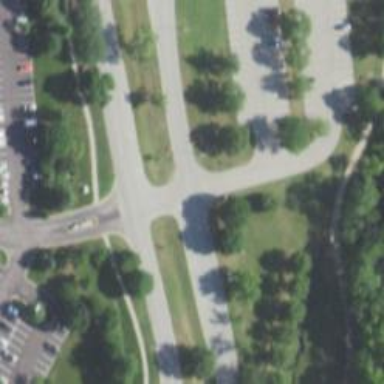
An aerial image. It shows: Road with left marking.